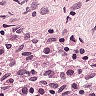
Metastatic tissue present: yes